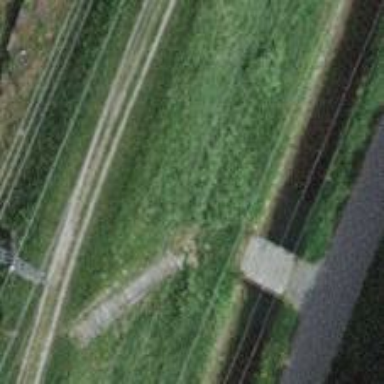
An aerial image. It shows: Path on bridge.